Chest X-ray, AP view. Patient: 34 years old, sex M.
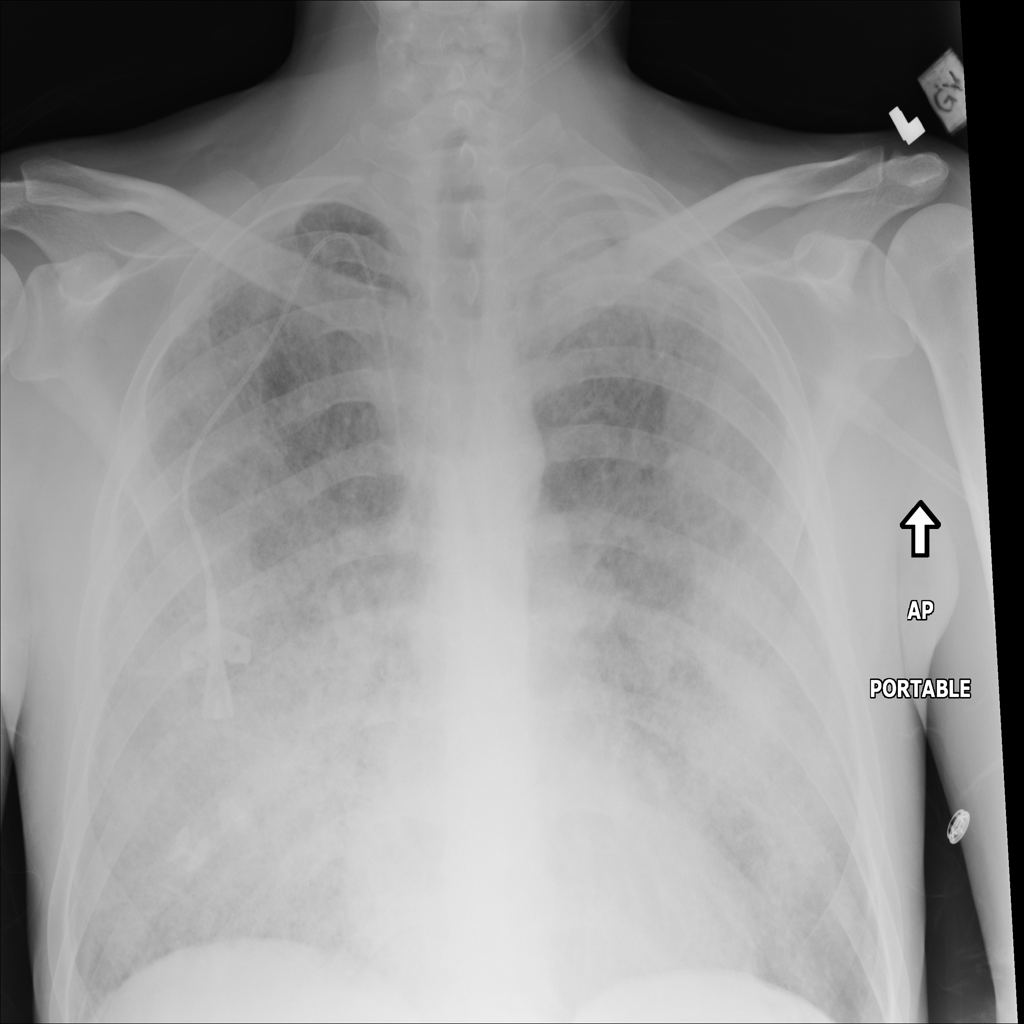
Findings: Edema, Nodule